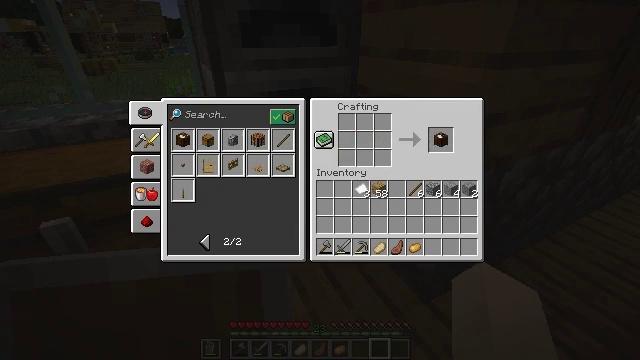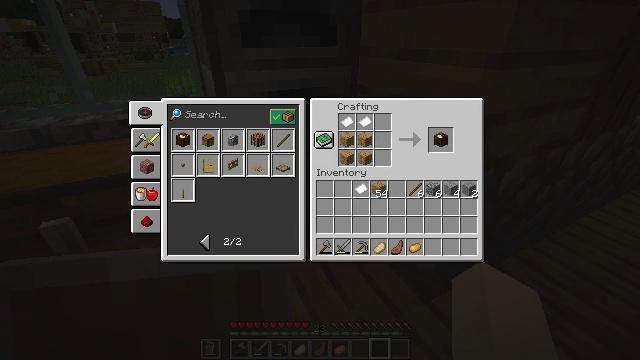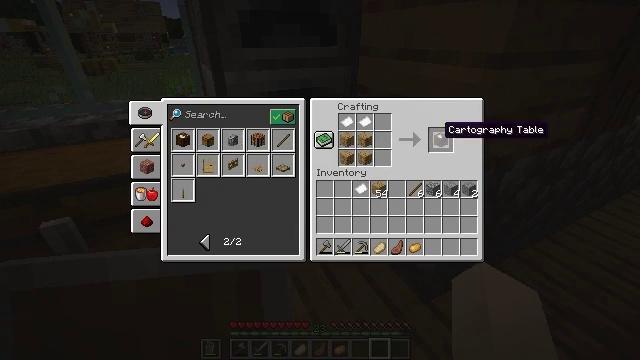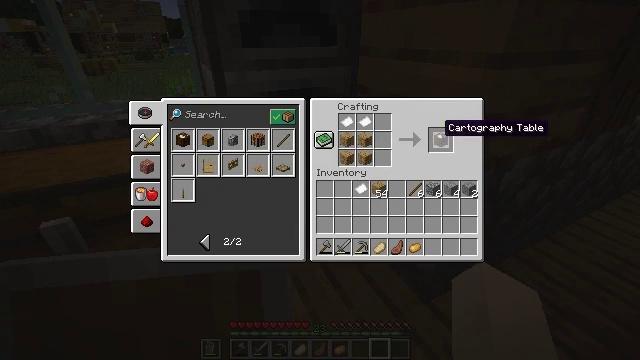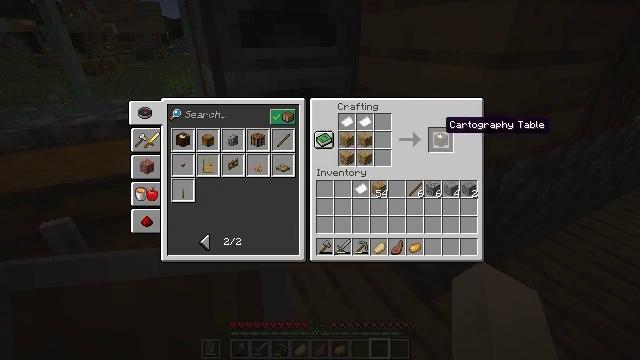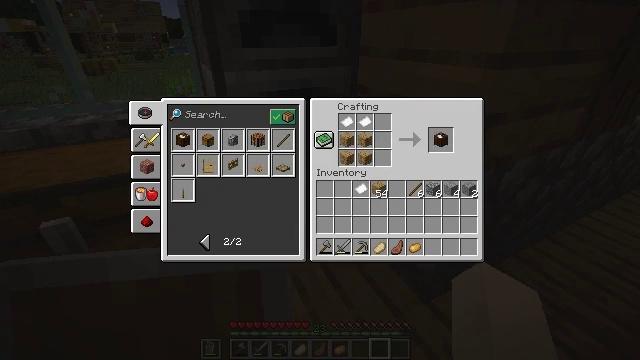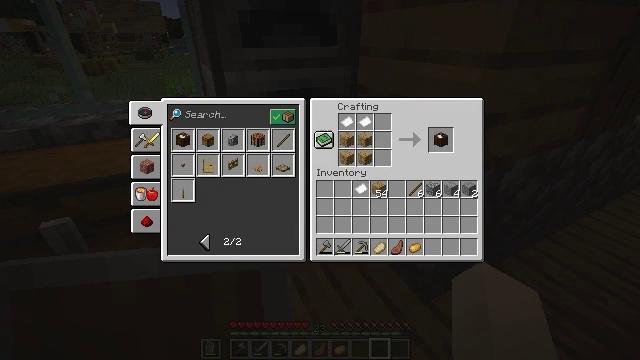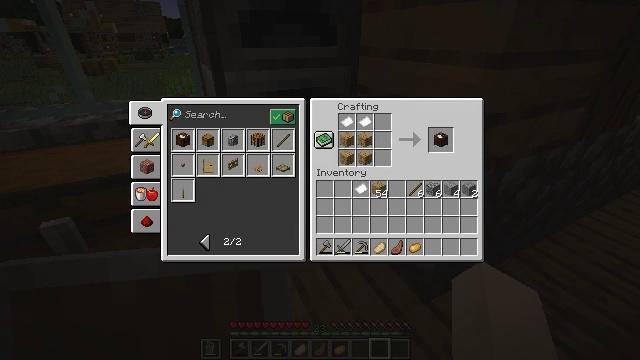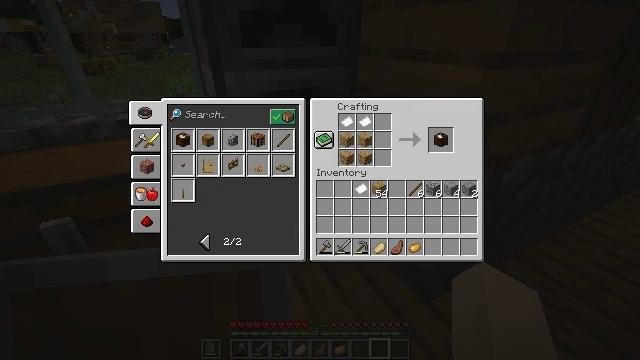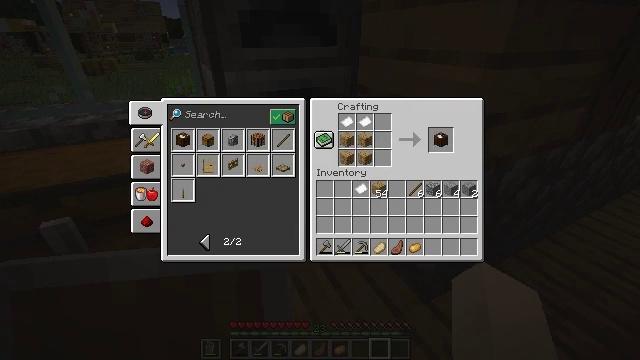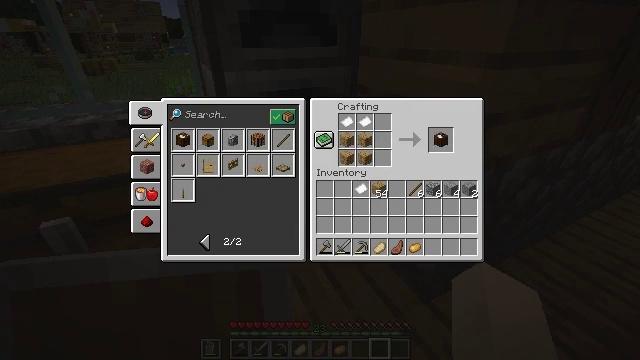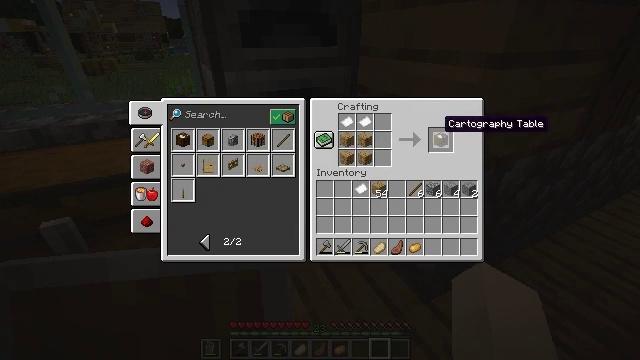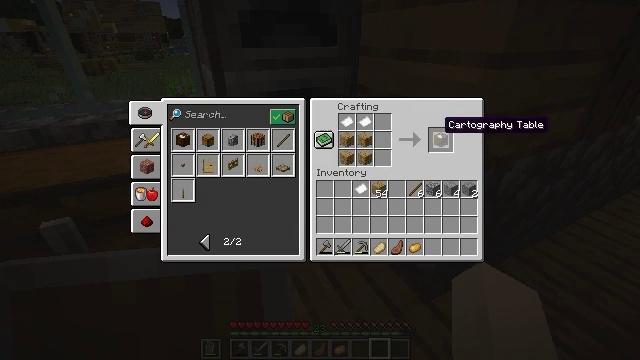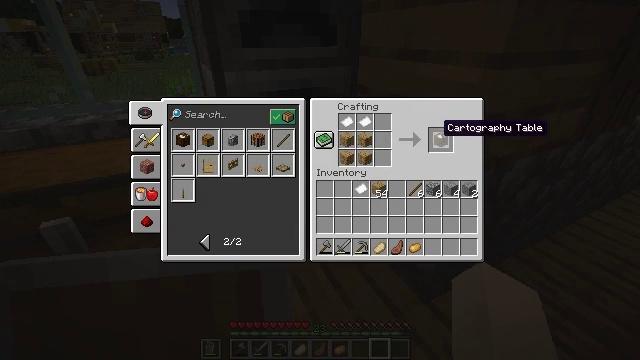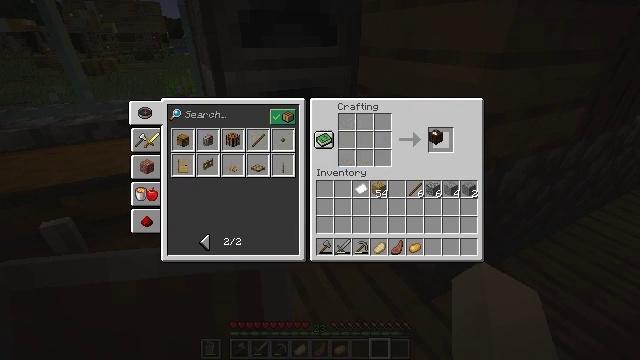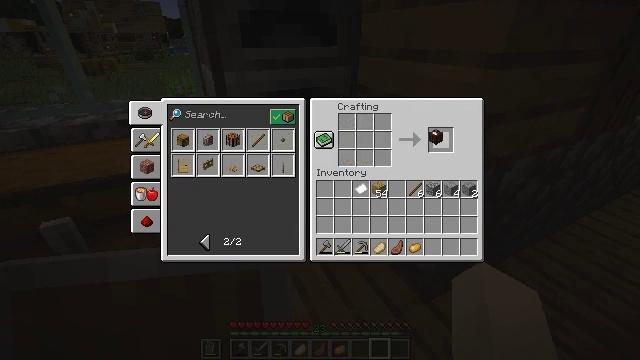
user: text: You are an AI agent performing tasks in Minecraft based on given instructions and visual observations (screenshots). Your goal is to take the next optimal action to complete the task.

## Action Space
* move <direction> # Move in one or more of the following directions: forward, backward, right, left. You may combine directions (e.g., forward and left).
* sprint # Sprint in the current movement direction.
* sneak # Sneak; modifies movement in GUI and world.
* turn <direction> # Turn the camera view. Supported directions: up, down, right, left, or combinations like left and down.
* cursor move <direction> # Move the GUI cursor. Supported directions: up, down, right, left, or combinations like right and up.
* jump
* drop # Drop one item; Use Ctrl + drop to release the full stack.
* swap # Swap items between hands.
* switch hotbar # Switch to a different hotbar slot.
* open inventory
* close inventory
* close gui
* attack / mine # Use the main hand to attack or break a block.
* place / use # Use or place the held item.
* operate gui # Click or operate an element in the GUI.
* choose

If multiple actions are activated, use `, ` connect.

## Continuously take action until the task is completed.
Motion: motion action
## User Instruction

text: Combine paper and wooden planks to get a cartography table.
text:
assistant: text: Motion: cursor move right
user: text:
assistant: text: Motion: cursor move right
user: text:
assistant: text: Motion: no_op
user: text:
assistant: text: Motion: no_op
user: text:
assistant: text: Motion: no_op
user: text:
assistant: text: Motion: no_op
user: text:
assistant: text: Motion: no_op
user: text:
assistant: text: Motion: operate gui
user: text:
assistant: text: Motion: operate gui
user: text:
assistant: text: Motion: no_op
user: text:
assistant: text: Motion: no_op
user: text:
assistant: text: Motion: no_op
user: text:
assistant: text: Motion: no_op
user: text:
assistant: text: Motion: operate gui
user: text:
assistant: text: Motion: operate gui
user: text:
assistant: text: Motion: operate gui
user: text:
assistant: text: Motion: no_op
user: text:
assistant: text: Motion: cursor move down
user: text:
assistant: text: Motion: no_op